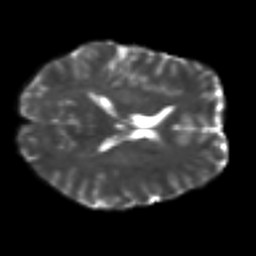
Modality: T2w
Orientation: axial
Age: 29
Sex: female
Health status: healthy
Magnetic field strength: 3 T
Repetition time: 8.4 s
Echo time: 0.0926 s